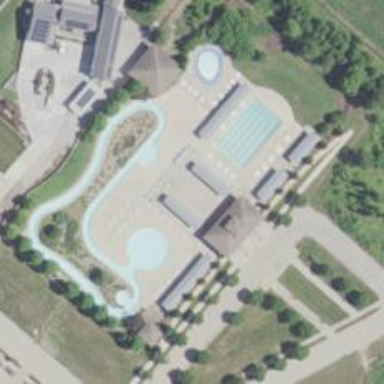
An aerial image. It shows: Sports centre specializing in swimming activities located in leisure land area.